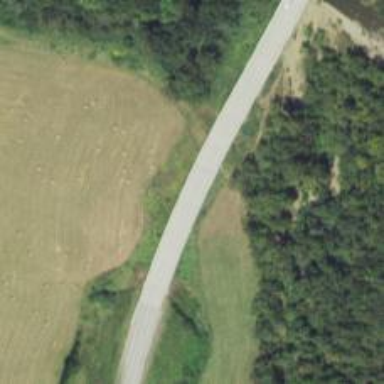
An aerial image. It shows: Secondary road crossing bridge.